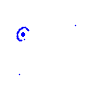
Particle: proton